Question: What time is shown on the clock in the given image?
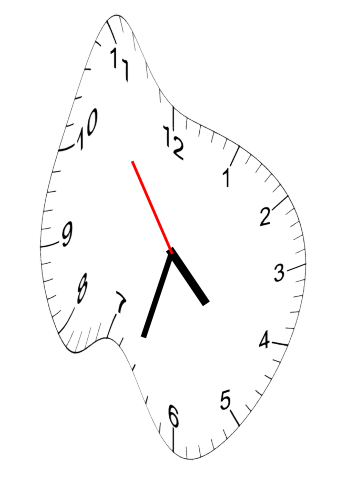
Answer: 04:32:54